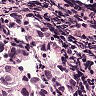
Metastatic tissue present: no